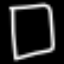
Label: square